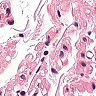
Metastatic tissue present: no